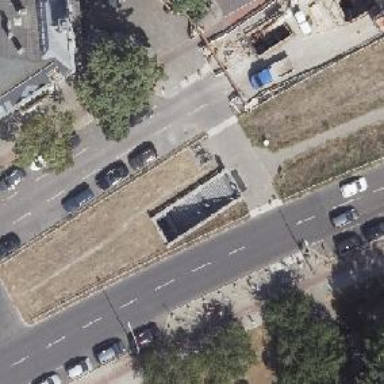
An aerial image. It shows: Subway entrance.